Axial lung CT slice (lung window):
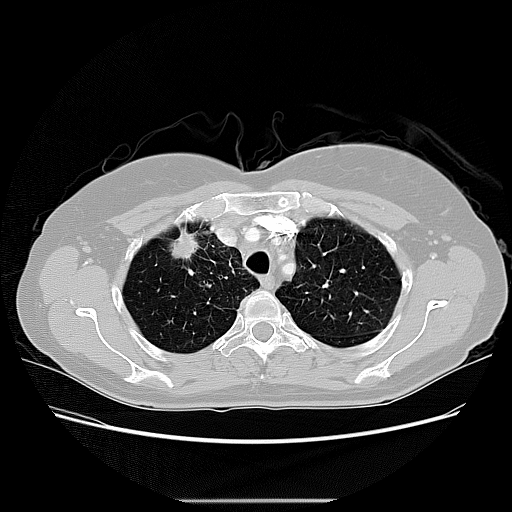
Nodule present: yes
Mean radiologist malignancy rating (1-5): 4.667